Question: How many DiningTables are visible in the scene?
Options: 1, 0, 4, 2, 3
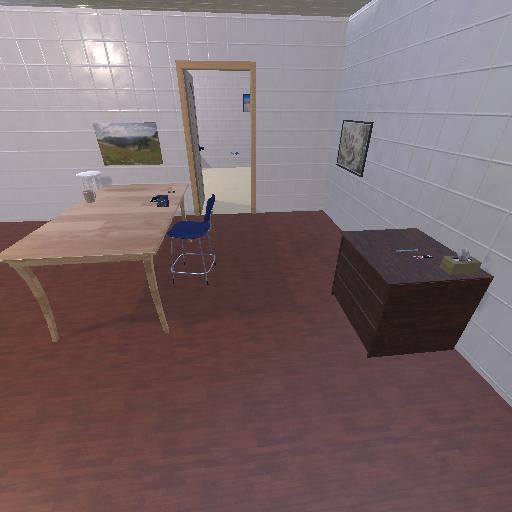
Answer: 1